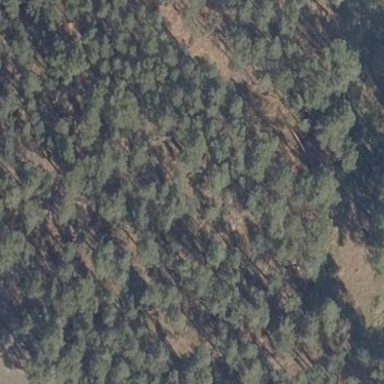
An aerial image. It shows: Evergreen forest with needle-leaved trees.